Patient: sex M, age 60
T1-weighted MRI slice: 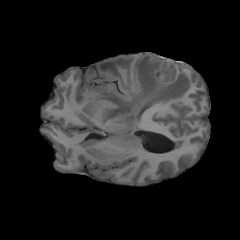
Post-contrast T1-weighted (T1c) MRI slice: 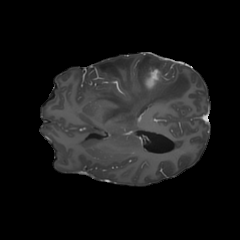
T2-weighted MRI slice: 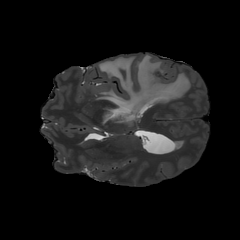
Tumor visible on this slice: yes
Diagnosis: Glioblastoma, IDH-wildtype
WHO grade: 4